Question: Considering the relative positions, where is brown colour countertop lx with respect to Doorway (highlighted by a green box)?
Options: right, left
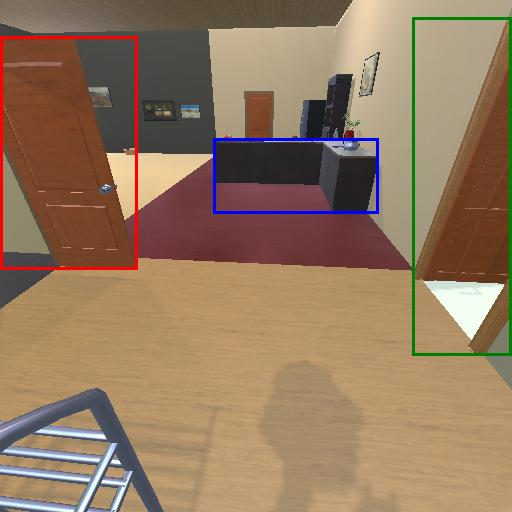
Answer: right